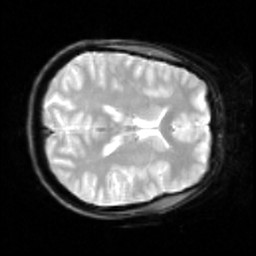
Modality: inplaneT2
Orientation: axial
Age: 24
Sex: female